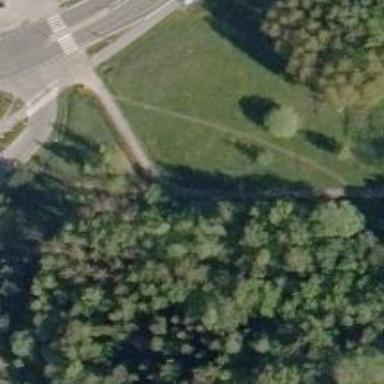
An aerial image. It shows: Path.